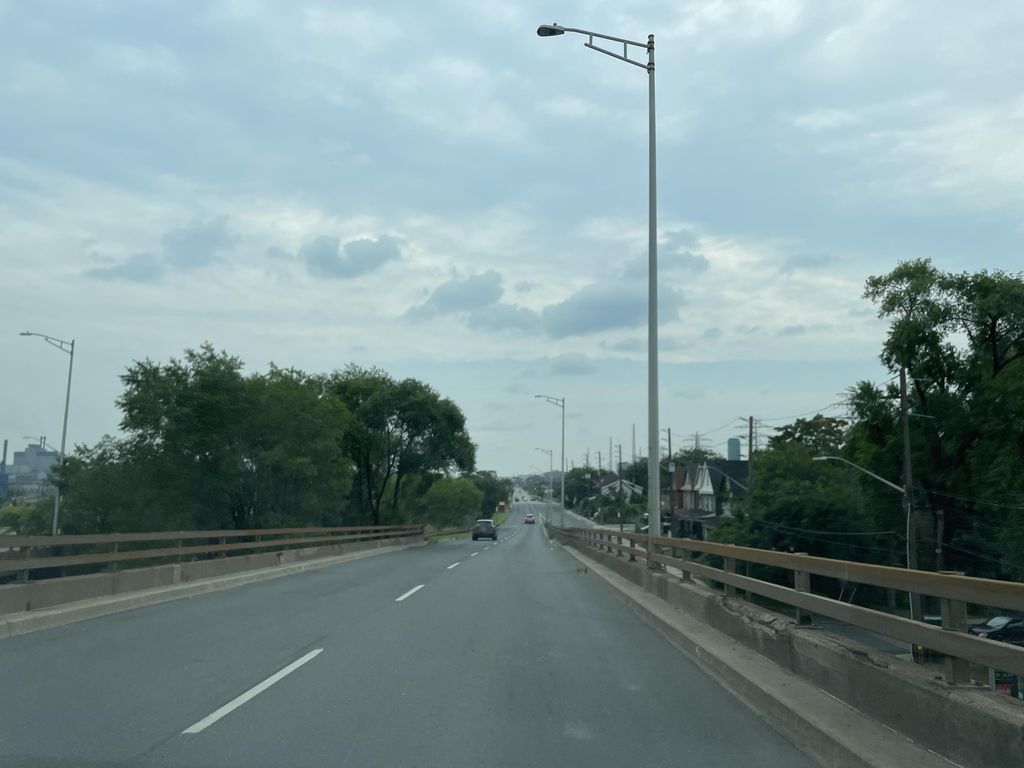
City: hamilton